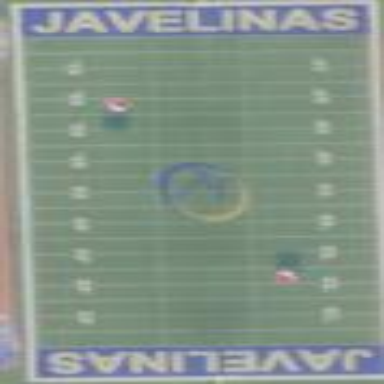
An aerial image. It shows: American football pitch for leisure and sport activities.